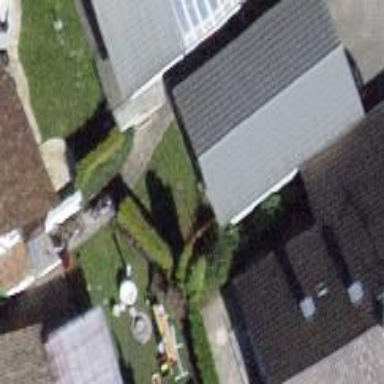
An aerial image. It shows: Garage building.